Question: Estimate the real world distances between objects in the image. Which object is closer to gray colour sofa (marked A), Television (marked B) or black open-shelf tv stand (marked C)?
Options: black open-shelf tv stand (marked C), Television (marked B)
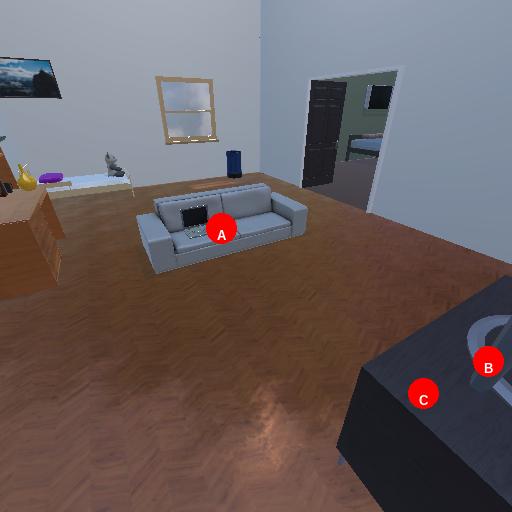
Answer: black open-shelf tv stand (marked C)